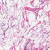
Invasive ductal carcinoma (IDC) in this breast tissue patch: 0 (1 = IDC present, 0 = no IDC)